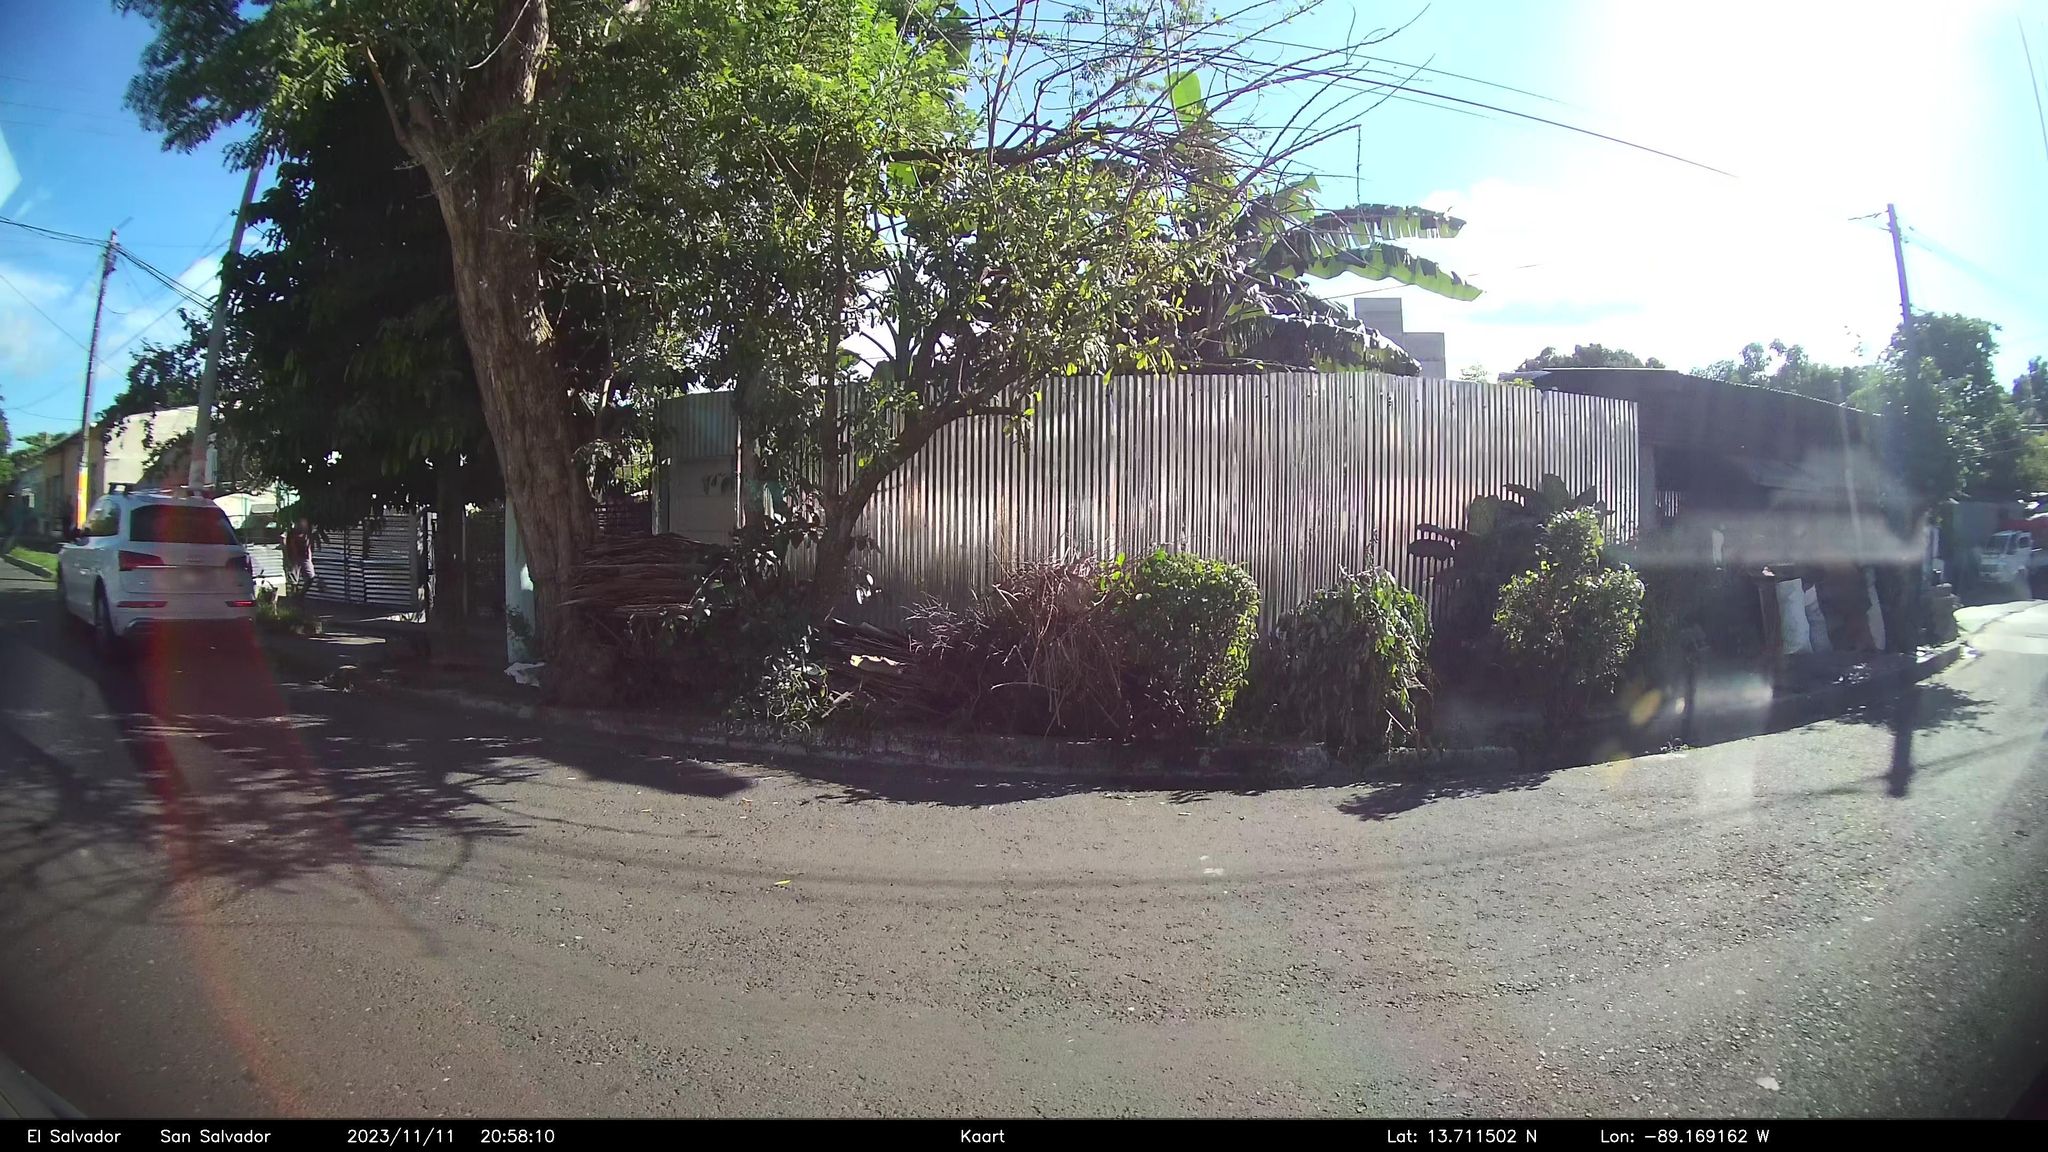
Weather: clear
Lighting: day
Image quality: good
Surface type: walking surface
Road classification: steps, living_street
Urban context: urban centre
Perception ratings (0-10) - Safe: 1.41, Lively: 1.41, Beautiful: 3.26, Boring: 5.61, Depressing: 6.76, Wealthy: 5.34